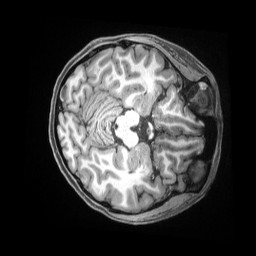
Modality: T1w
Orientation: axial
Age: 21
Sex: female
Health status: ill
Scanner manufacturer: siemens
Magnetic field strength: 3 T
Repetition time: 2.5 s
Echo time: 0.00181 s